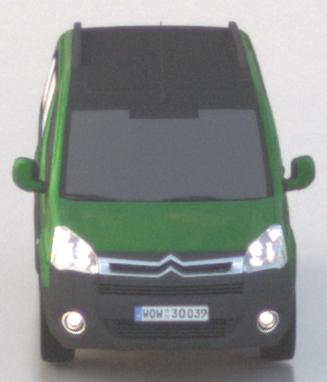
Make: Citroen
Model: Berlingo Kombi VTi 120
Detailed model: Berlingo (II) Kombi
Model produced from: 2009/12
Model produced until: 2012/03
Doors: 5
Color: green
Road condition: wet road
Daytime: sunrise or sunset
Contrast: low contrast